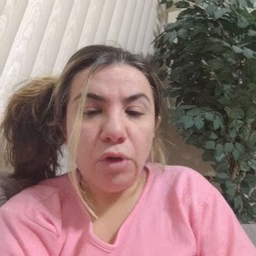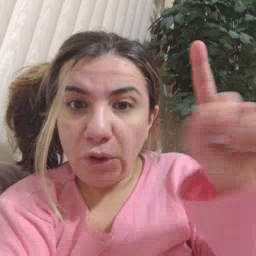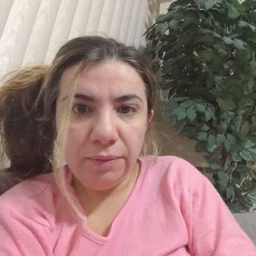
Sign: for